RGB frame:
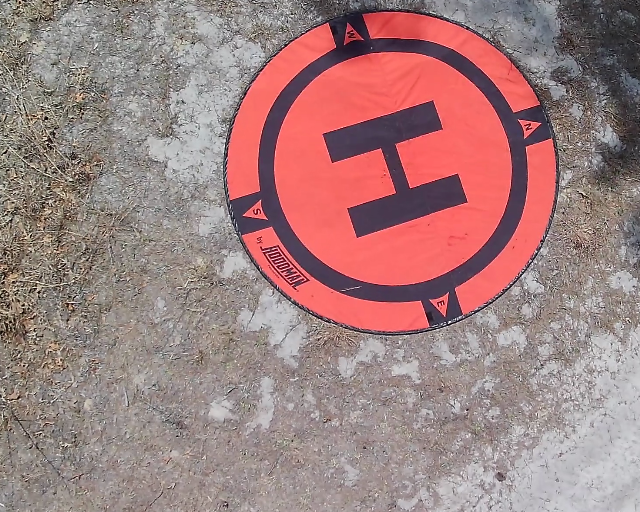
Thermal frame:
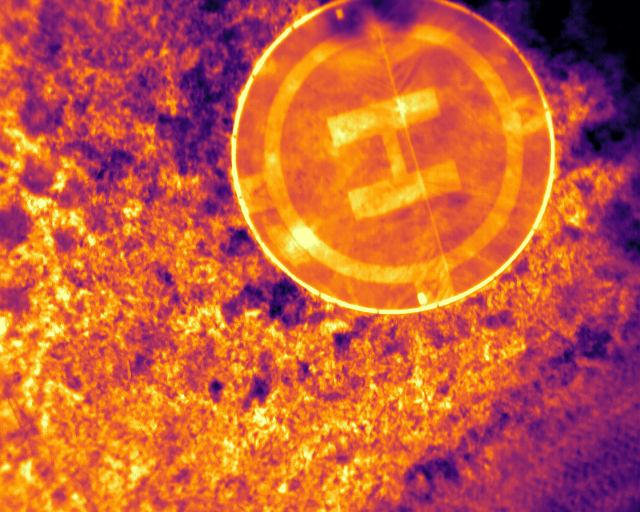
Captured: 2026-02-26 02:33:33
Pixels at or above 80 °C: 0 (fraction of frame: 0)